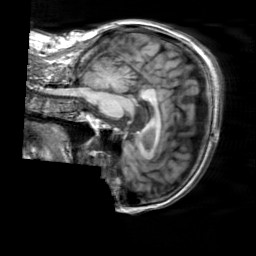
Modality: T1w
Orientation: sagittal
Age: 67
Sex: female
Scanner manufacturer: siemens
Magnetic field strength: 3 T
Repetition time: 2.3 s
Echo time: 0.00303 s